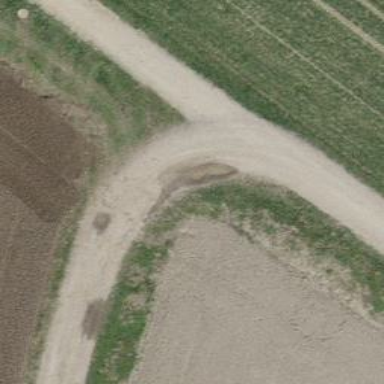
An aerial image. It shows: Agricultural track suitable for motorcars.